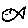
Label: fish